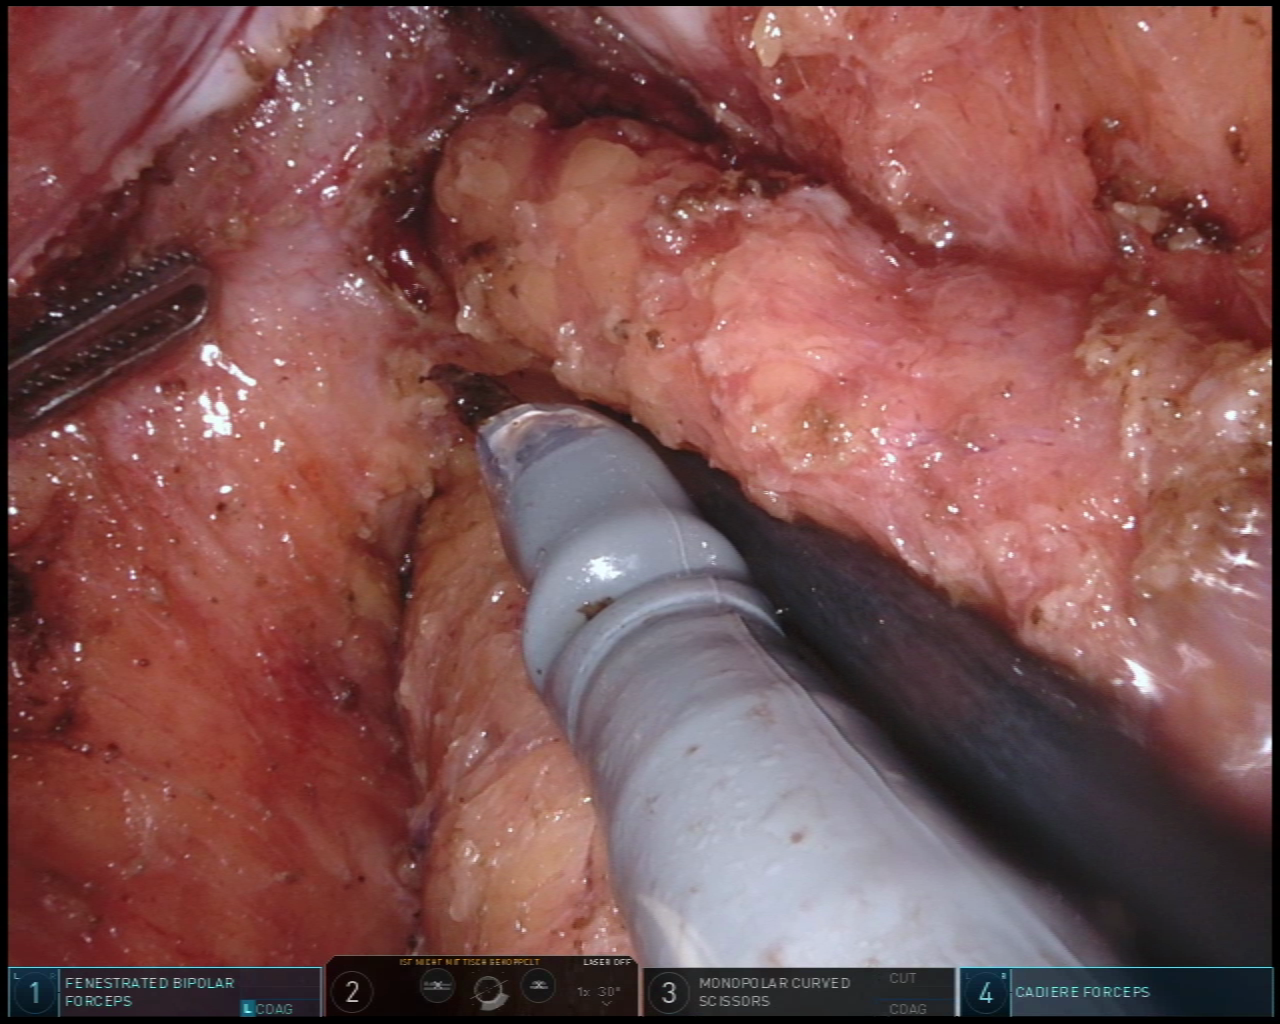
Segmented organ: vesicular_glands
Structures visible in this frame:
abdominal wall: no
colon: no
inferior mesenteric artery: no
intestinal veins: no
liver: no
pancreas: no
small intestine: no
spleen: no
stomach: no
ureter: no
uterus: no
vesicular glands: yes